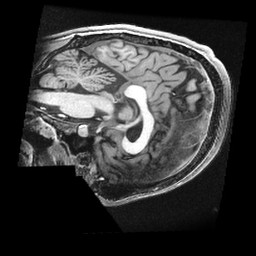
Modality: T1w
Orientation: sagittal
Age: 22
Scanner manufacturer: ge
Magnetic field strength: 3 T
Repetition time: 0.008316 s
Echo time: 0.003104 s